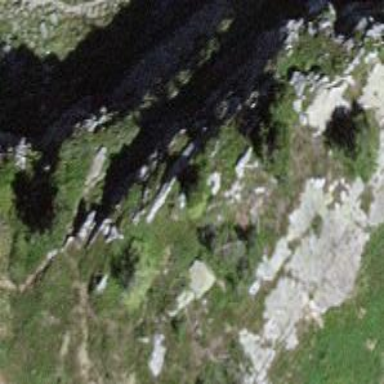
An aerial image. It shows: Natural cliff.